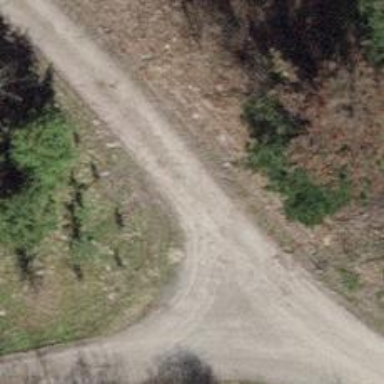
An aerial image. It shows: Compacted track road with grade3 tracktype.